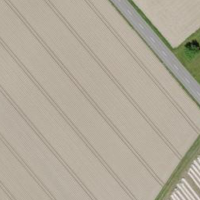
EUNIS habitat code: 52
Species observed at this site:
Prunus spinosa